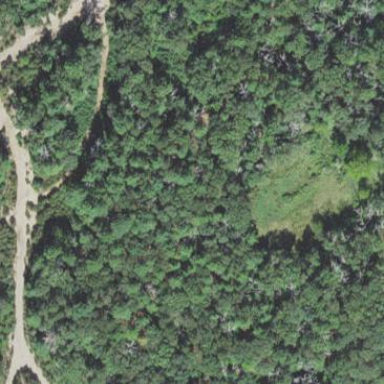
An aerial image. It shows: Woodland with needle-leaved trees.